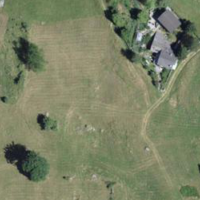
EUNIS habitat code: 24
Species observed at this site:
Linaria purpurea